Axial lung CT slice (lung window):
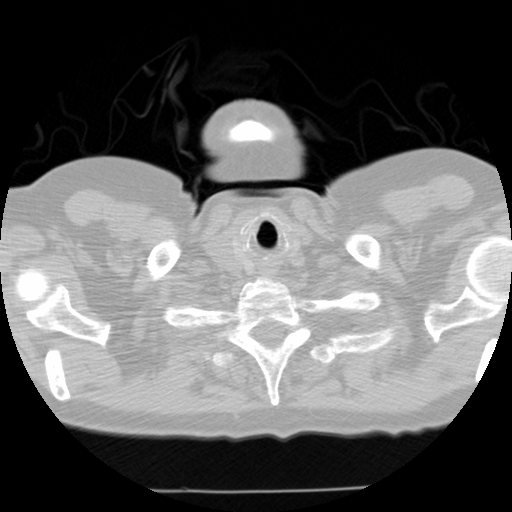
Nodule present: no